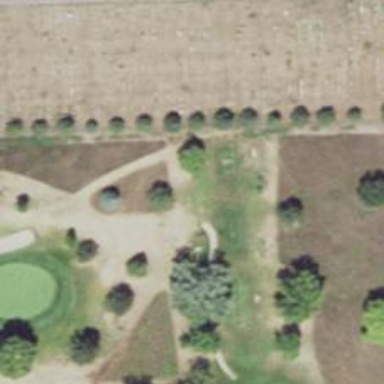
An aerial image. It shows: Golf tee.